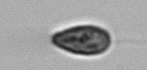
Label: Pseudochattonella_farcimen